Field crop: maize
Growth stage: 2
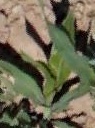
Species: maize